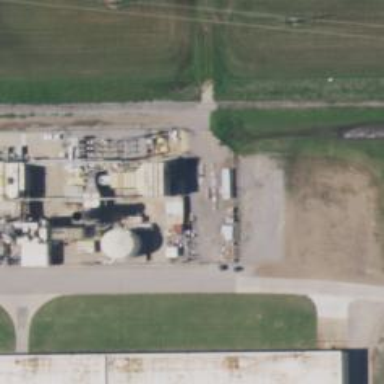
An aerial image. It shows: Gas turbine generator is in use.